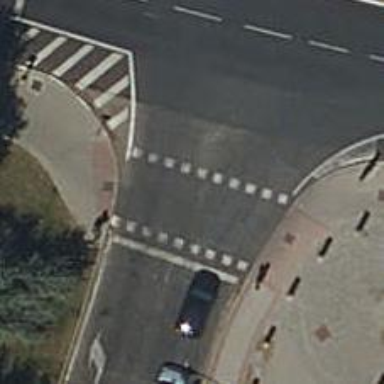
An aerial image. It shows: Road crossing with traffic signals.